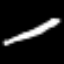
Label: pencil